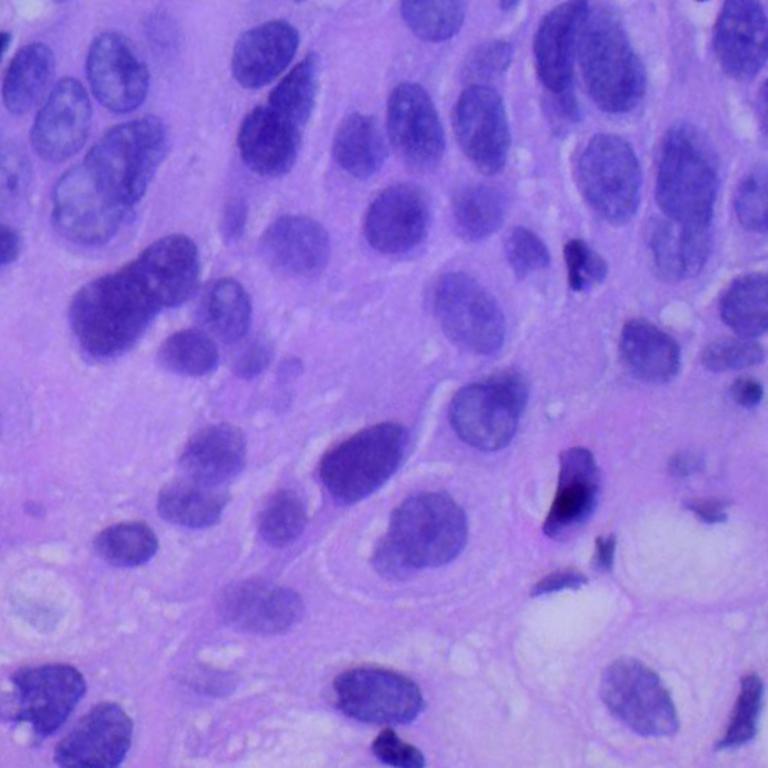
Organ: lung
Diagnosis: squamous carcinomas